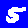
Digit: 5